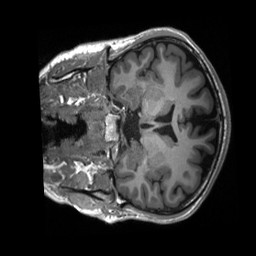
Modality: T1w
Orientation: coronal
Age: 18
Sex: male
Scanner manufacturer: siemens
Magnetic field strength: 3 T
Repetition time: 2.3 s
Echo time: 0.00232 s